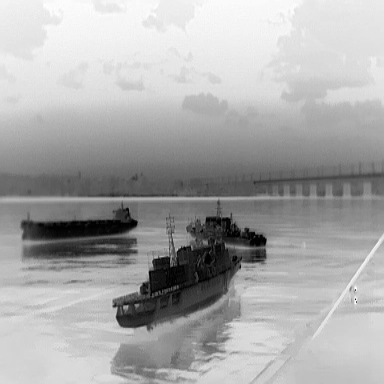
There are three objects shown in the infrared image, including a liner, and two warships.